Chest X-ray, PA view. Patient: 55 years old, sex M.
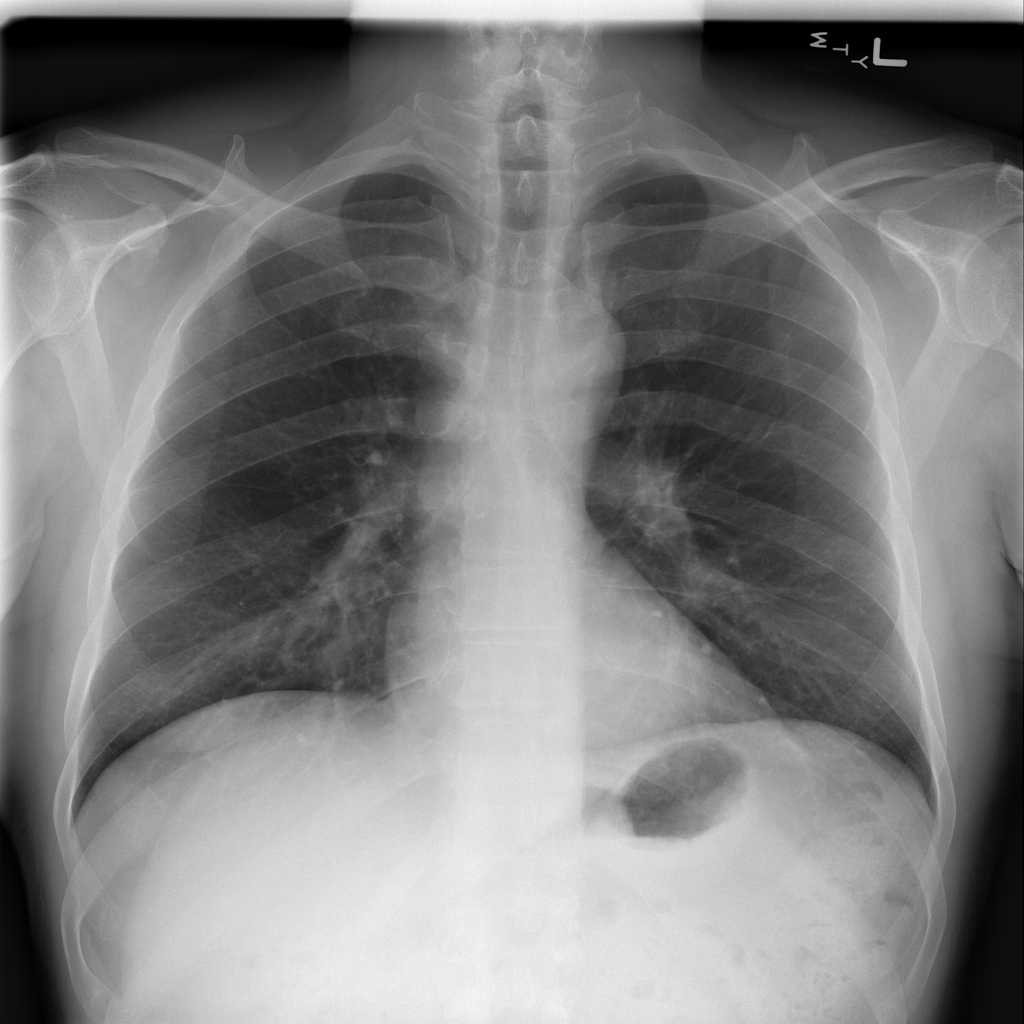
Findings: No Finding